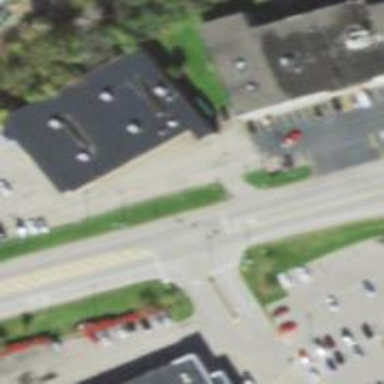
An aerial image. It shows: Crossing road.